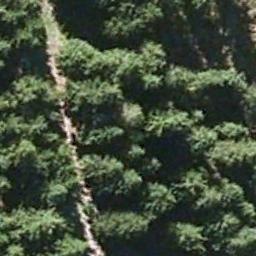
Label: forest